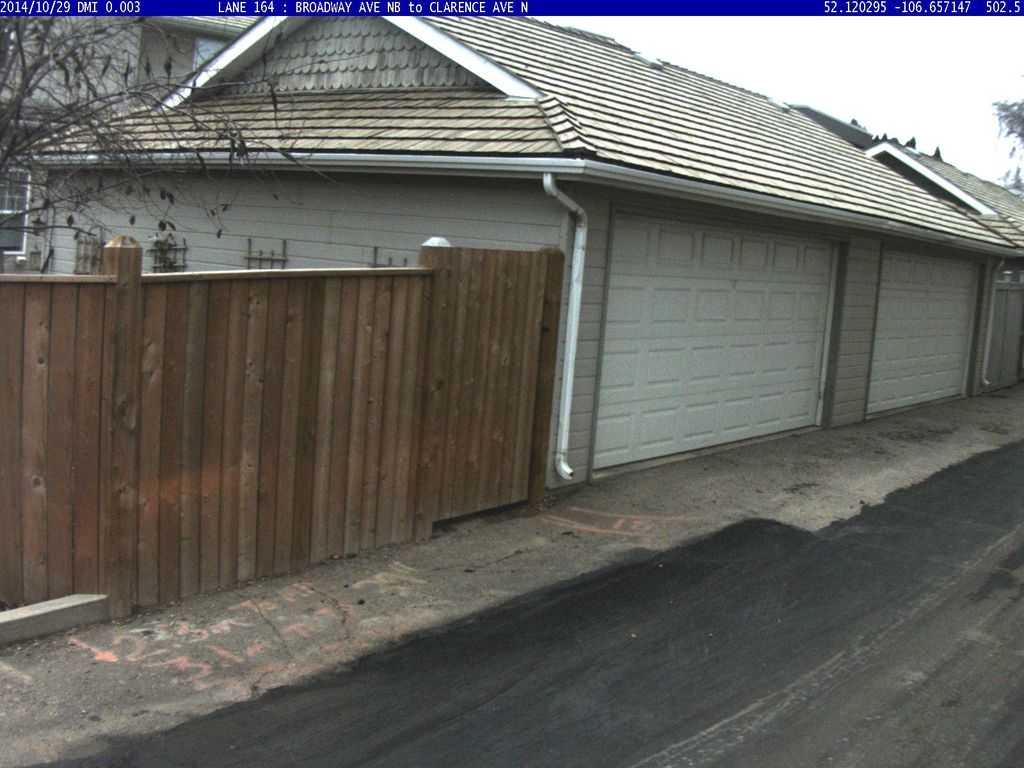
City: saskatoon